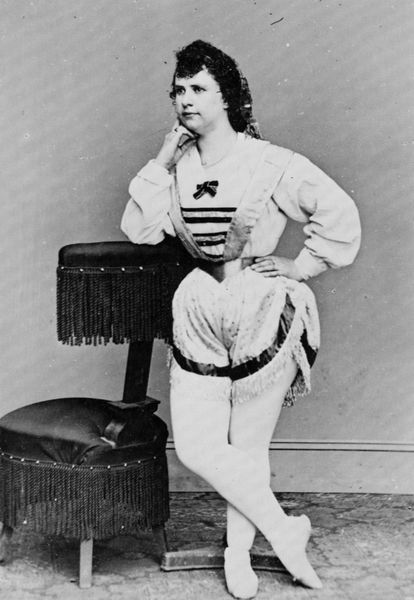
Titel: Laura le Claire
Künstler: Mathew B. Brady
Schlagwörter: hand, weiß, ausschnitt, frau, grau, haar, hintergrund, kleid, nase, schwarz, stuhl, blick, dame, schleife, teppich, hose, jacke, wand, mensch, sockel, stehen, ärmel, bild, bildnis, portrait, porträt, boden, figur, fransen, gewand, haare, kostüm, pose, realismus, sessel, stehend, tänzerin, kinn, locken, seide, beine, taille, füße, ballerina, ballerinas, ballett, kostum, schuhe, tutu, ballettschuhe, polster, zopf, glanz, streifen, nachdenklich, nägel, foto, fotografie, photographie, hüften, strümpfe, schwarz-weiss, zirkus, stempel, posieren, matrosenanzug, photo, leder, strumpfhose, aufgestützt, ledersessel, anlehnen, aufnahme, monster, studio, photografie, akrobatin, artistin, taile, beinkleid, gelangweilt, bespannung, polsternägel, trikot, litze, fußleiste, donna, schliefe, varieté, gespitzt, darstellerin, strumphose, katastrophal durch schnürung, atuhl weiß, strumofhose, zhand